Interaction volume radius: 5 \u00c5
Interaction volume height: 15 \u00c5
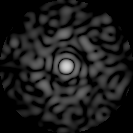
Disorder parameter: 0.7822